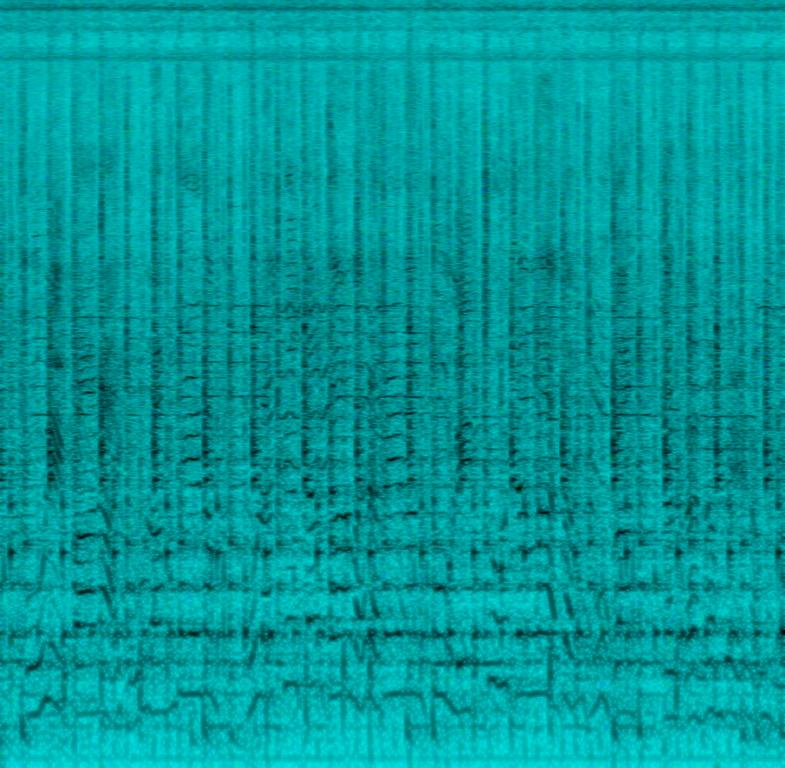
A male vocalist sings this Classical song. The tempo is fast with animated ghatam, mridangam and tabla accompaniment and violin harmony. The vocals are classical notes and lyrics in a South Indian language. The song has three layers, the melody, percussion and drone. This song is a devotional Carnatic Classical song.